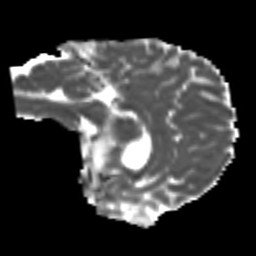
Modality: MD
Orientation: sagittal
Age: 29
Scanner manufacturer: siemens
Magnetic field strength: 3 T
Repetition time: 4.52 s
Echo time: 0.084 s